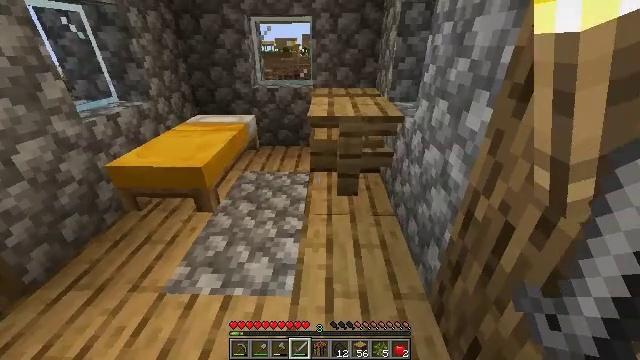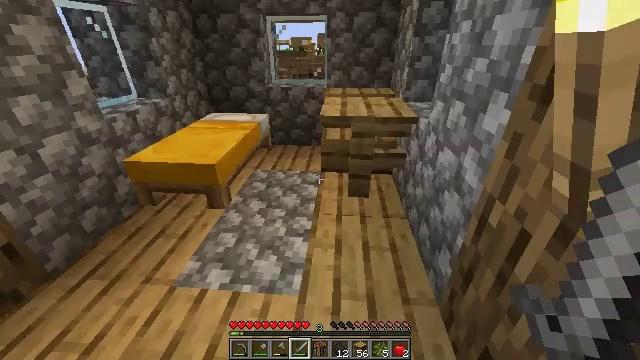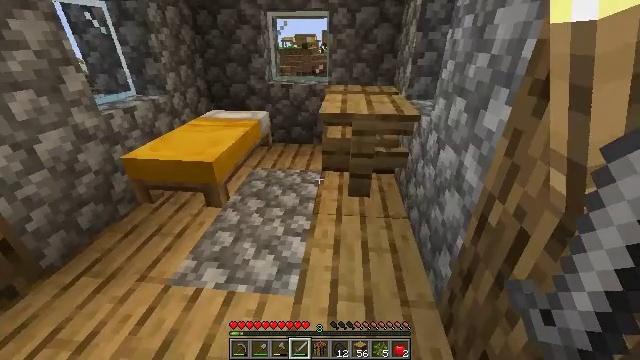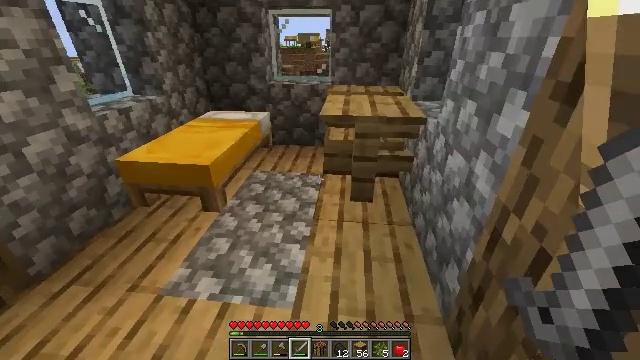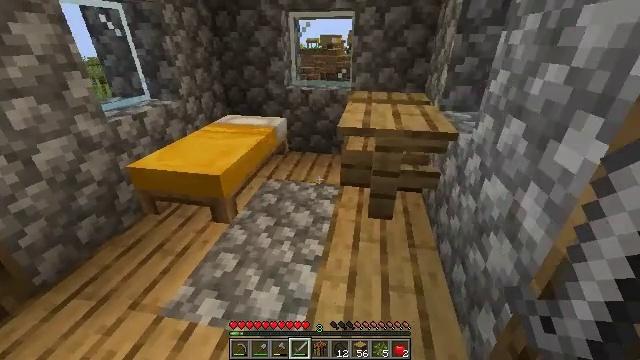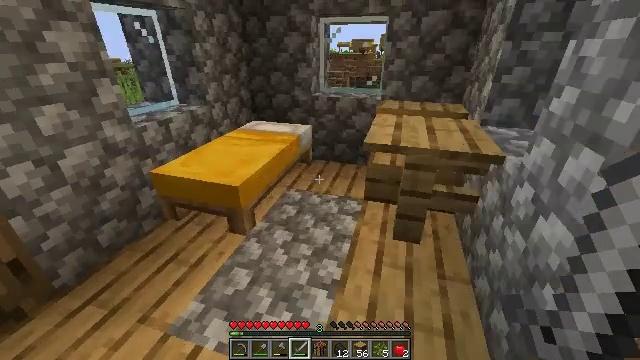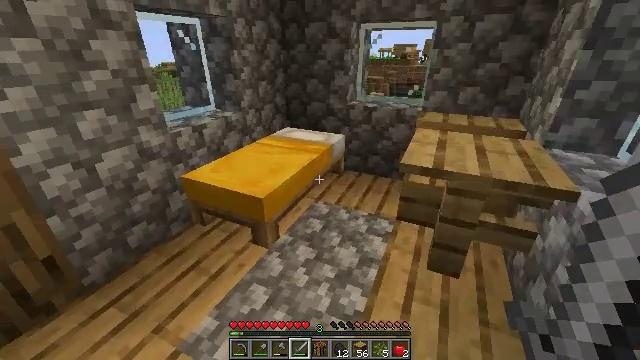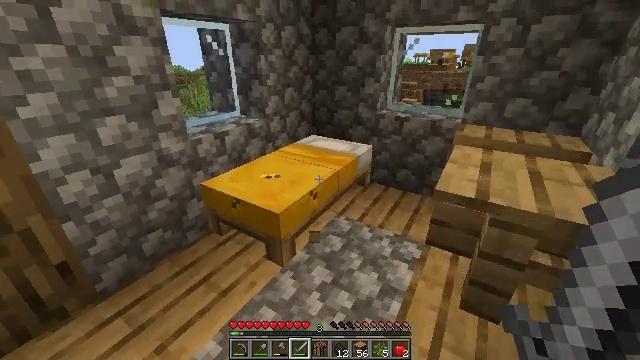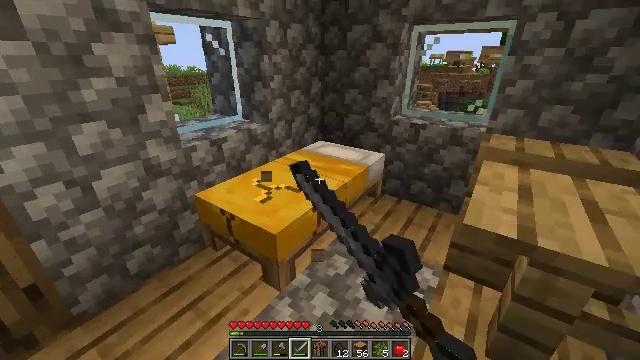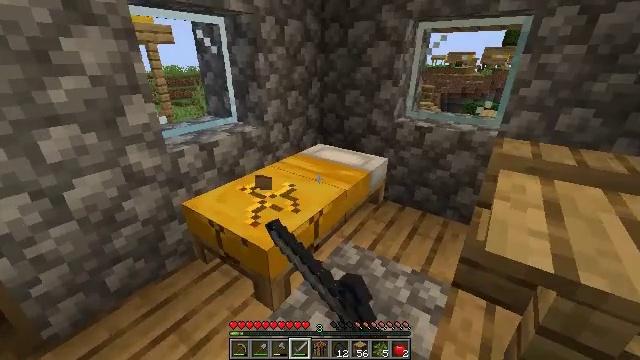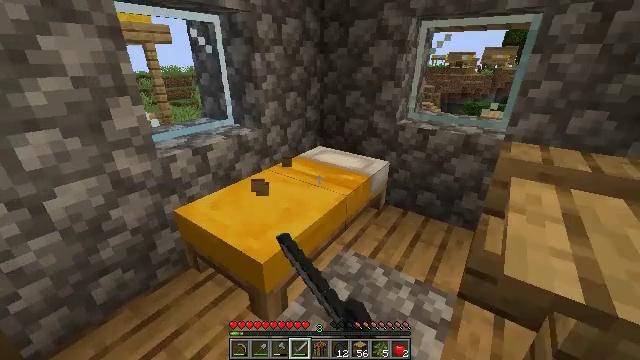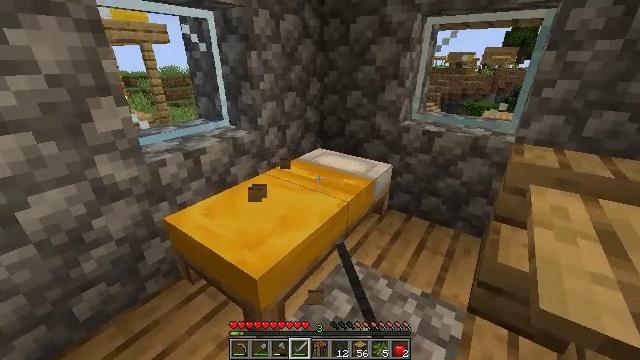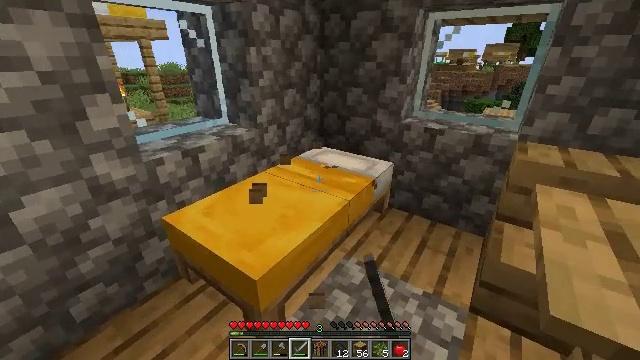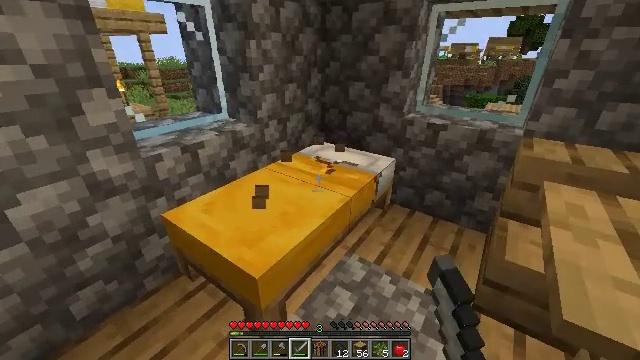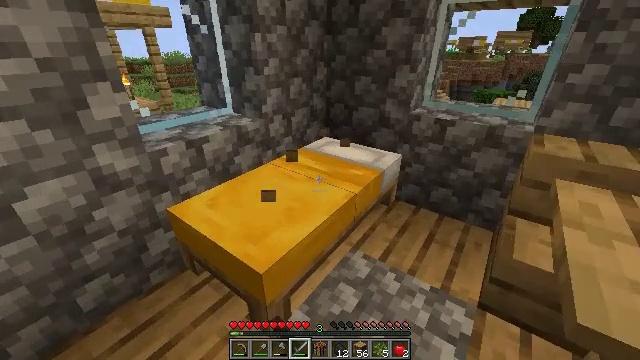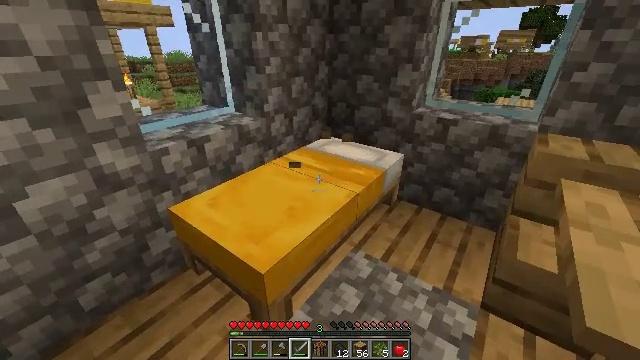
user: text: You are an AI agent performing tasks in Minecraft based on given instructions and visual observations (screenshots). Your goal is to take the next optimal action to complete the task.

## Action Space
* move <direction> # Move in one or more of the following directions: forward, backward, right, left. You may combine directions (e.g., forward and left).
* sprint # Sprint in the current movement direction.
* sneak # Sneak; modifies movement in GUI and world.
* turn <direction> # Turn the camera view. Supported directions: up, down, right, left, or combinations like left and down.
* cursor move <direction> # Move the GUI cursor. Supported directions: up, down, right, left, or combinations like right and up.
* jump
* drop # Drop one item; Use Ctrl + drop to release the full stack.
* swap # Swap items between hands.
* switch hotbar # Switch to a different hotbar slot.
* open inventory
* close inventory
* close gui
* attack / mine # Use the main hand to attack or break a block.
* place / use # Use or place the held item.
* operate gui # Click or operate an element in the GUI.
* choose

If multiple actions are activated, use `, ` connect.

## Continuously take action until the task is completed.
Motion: motion action
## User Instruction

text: Destroy the yellow bed to recycle it.
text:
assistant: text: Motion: turn left
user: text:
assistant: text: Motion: move forward
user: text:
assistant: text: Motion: move forward
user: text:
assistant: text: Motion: move forward, turn left
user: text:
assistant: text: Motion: move forward, turn left
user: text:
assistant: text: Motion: move forward, turn left and up
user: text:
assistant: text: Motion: move forward, turn left, attack / mine
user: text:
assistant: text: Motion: move forward, turn left, attack / mine
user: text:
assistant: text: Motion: move forward, attack / mine
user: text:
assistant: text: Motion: attack / mine
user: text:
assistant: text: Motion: no_op
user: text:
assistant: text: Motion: attack / mine
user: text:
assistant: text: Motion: turn down, attack / mine
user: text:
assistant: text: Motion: turn left and down
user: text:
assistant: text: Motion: no_op
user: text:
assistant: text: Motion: move forward, attack / mine
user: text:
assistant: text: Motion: move forward, attack / mine
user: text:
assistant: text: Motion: move forward, attack / mine
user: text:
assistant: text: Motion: move forward, attack / mine
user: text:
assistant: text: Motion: turn down, attack / mine
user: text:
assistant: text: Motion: turn down, attack / mine
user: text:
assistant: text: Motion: turn down, attack / mine
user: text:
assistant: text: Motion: turn down, attack / mine
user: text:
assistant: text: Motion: turn left and down, attack / mine
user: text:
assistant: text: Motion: turn down, attack / mine
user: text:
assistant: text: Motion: turn down, attack / mine
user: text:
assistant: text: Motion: turn down, attack / mine
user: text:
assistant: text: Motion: attack / mine